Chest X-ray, PA view. Patient: 67 years old, sex M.
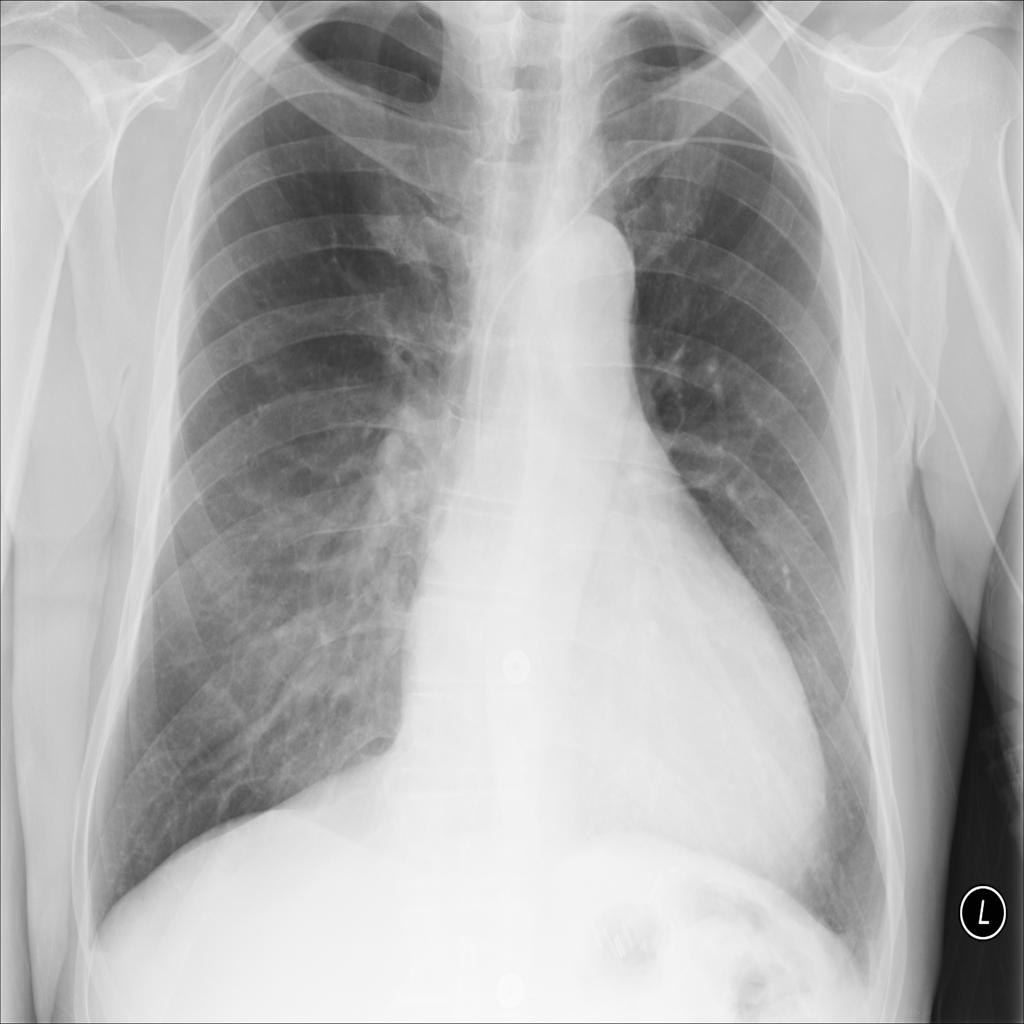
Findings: Cardiomegaly